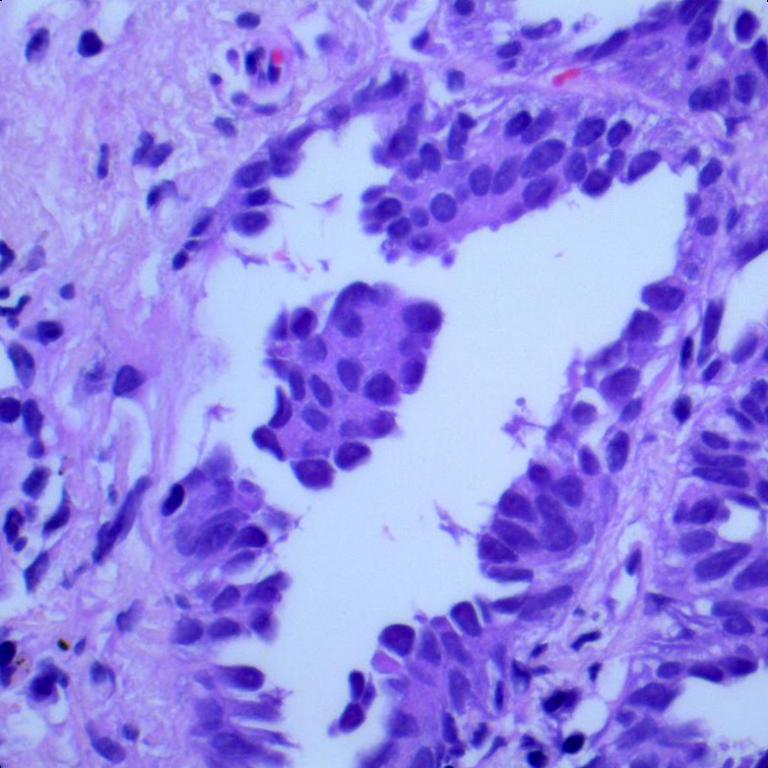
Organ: lung
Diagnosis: adenocarcinomas